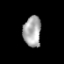
Tissue: prostate
Cell type: Myeloid cells
Senescence score: 0.3044
Nuclear area (px): 537
Mean DAPI intensity: 167.33